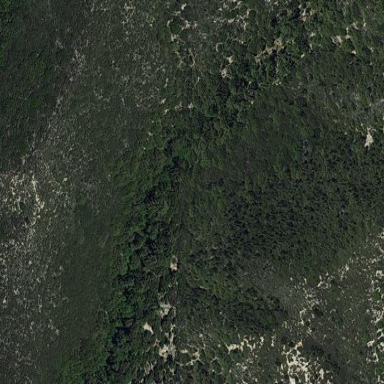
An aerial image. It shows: Serene woodland landscape.